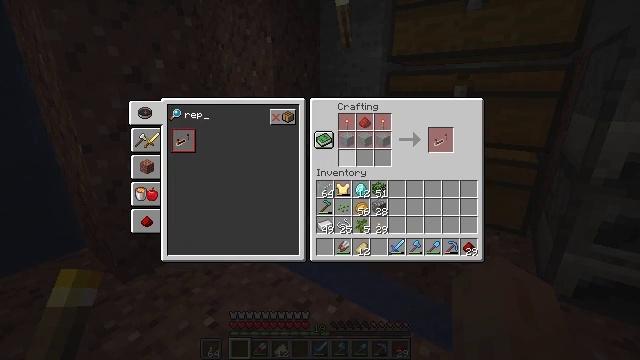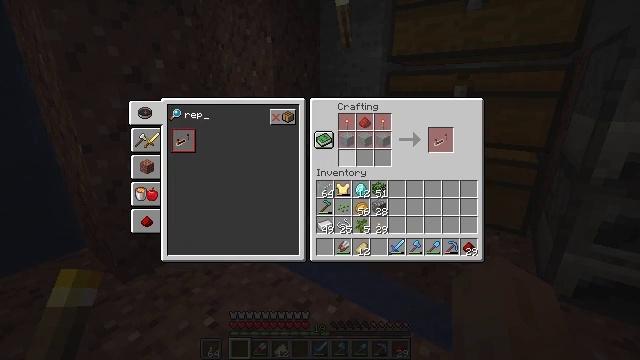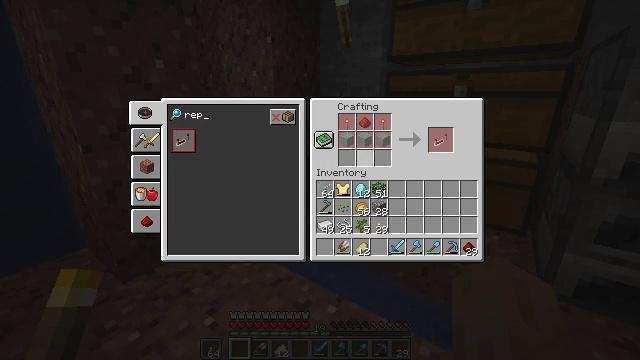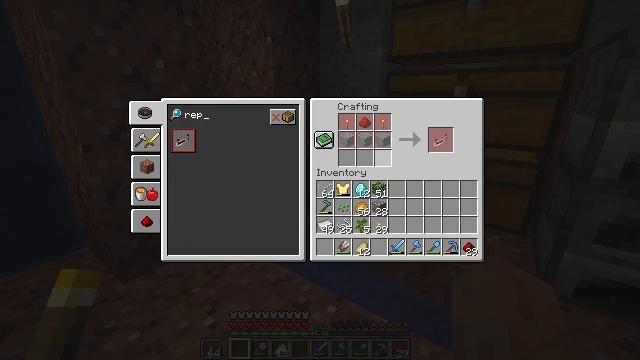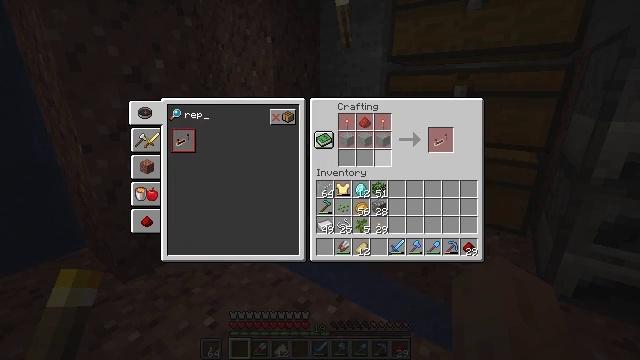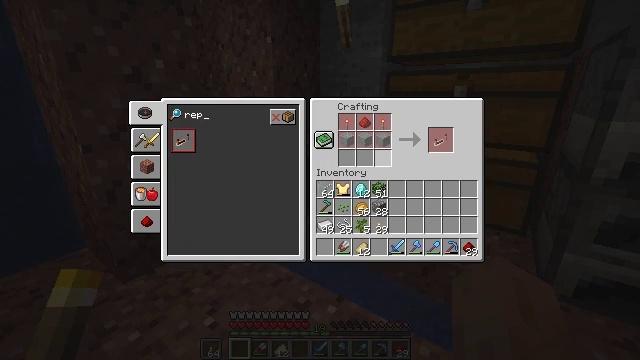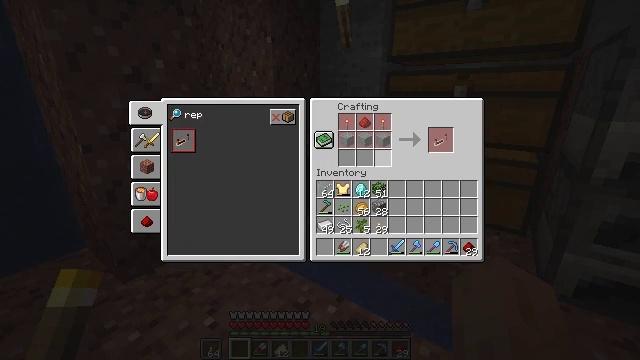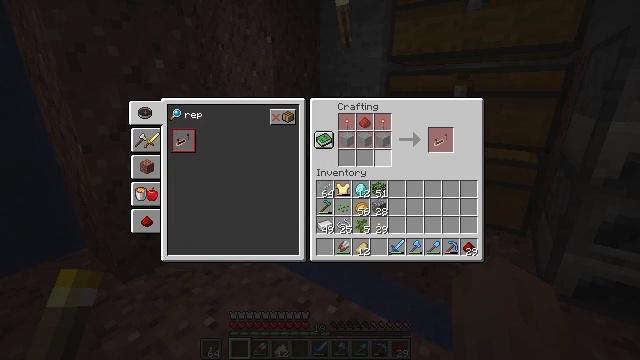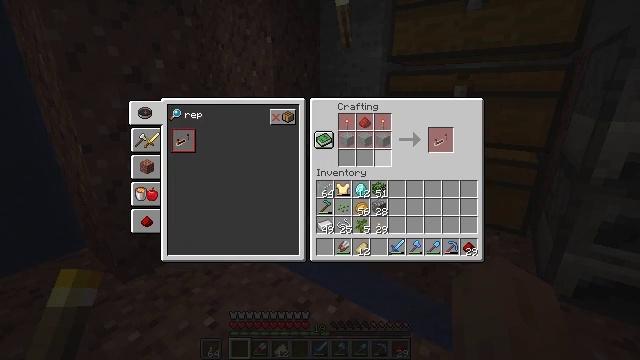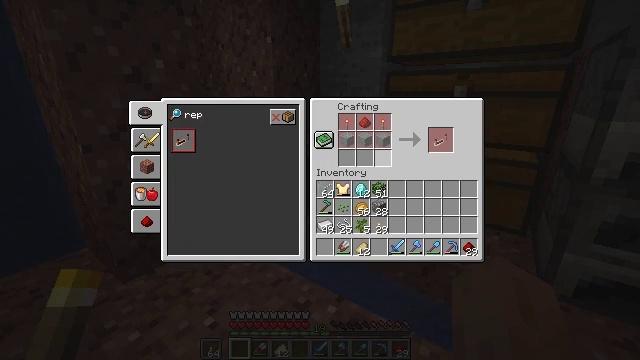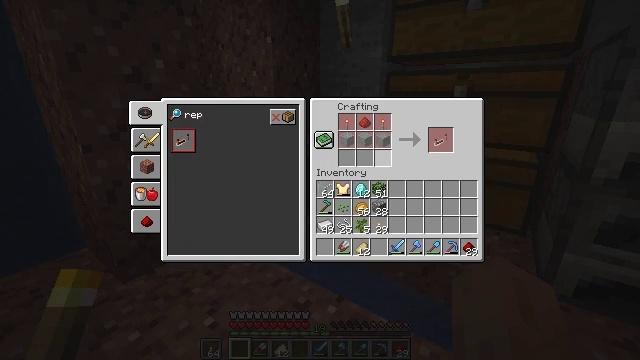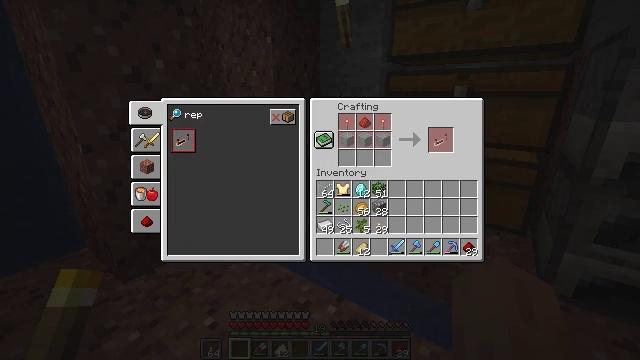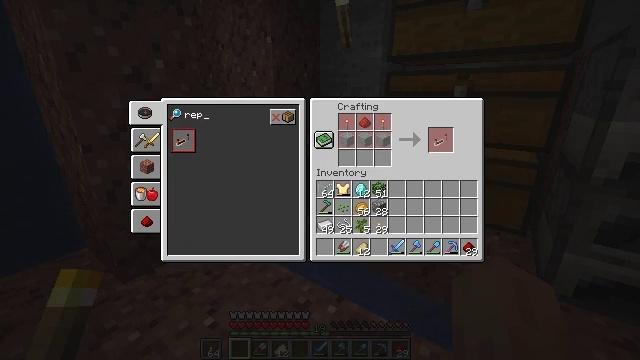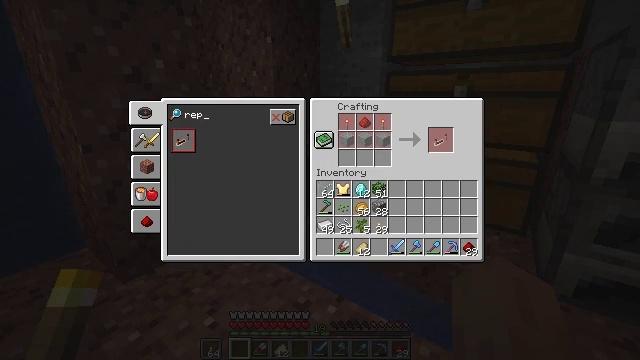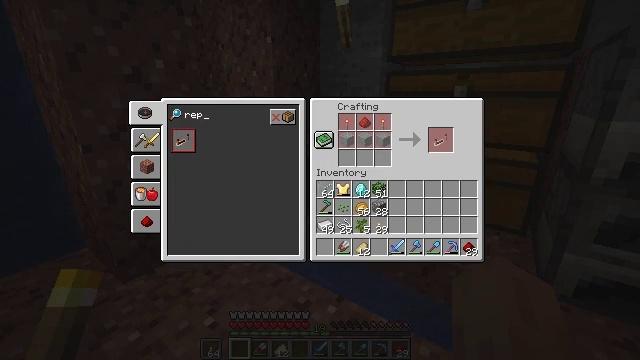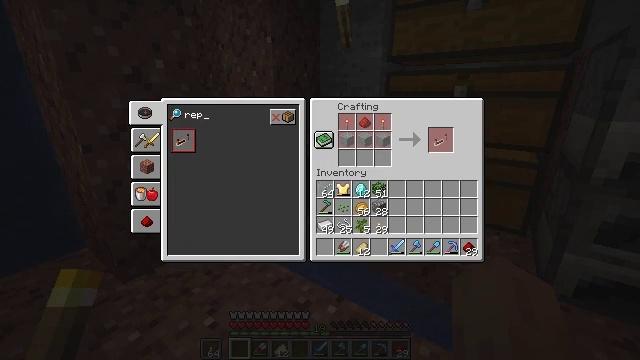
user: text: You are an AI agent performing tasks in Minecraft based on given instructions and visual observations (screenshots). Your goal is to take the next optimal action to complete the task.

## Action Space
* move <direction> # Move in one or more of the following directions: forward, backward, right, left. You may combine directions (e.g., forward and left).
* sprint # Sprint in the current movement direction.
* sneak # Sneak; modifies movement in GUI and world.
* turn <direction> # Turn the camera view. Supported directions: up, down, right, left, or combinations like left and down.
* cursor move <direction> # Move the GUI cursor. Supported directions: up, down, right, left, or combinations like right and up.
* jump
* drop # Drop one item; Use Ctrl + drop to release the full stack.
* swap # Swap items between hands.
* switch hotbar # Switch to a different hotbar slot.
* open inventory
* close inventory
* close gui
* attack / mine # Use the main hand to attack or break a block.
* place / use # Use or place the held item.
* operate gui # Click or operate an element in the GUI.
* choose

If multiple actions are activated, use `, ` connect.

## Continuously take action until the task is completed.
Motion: motion action
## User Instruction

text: Craft glass.
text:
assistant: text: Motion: cursor move right
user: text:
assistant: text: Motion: cursor move right
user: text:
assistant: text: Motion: cursor move right
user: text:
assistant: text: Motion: no_op
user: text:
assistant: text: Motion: no_op
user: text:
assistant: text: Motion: no_op
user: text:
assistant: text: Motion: no_op
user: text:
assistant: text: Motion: no_op
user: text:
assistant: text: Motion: no_op
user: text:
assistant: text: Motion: no_op
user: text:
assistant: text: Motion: no_op
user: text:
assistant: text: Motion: no_op
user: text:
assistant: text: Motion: no_op
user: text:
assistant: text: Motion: no_op
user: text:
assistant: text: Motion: no_op
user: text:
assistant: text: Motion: no_op
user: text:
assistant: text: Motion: no_op
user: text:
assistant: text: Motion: no_op
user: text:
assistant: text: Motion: no_op
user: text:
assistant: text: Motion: no_op
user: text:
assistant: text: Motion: no_op
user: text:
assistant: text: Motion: no_op
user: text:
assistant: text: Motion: close gui
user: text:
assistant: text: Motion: no_op
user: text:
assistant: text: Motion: no_op
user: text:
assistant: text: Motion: no_op
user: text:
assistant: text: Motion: turn right
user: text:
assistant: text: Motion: turn right and down
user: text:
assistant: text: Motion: turn right
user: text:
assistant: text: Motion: turn right